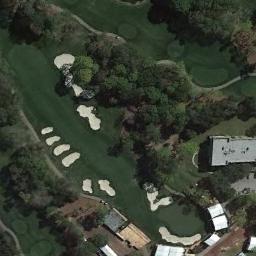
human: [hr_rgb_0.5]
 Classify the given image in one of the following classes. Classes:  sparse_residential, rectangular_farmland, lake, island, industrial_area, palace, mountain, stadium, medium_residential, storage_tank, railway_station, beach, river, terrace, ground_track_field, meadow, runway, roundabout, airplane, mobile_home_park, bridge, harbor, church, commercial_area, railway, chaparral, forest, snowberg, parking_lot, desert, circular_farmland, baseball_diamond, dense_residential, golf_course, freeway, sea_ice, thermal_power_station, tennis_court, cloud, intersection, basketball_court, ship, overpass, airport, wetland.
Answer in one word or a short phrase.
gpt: golf_course